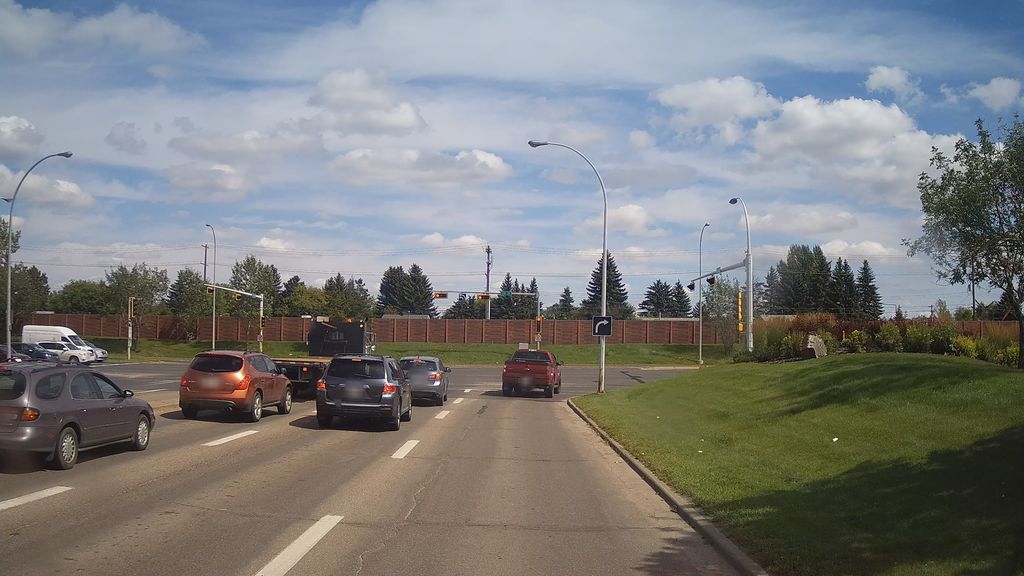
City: edmonton